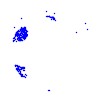
Particle: electron